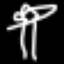
Label: palm tree